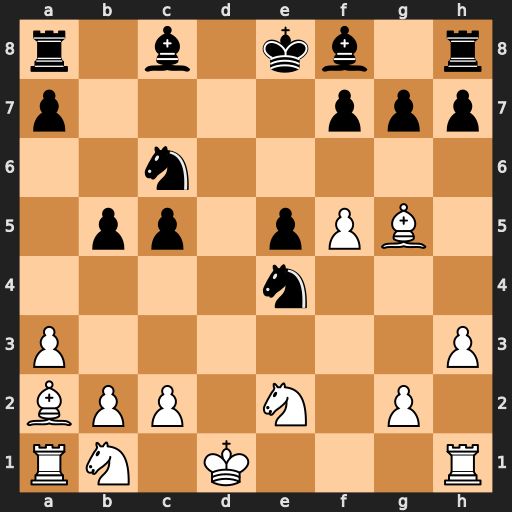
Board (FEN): r1b1kb1r/p4ppp/2n5/1pp1pPB1/4n3/P6P/BPP1N1P1/RN1K3R
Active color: w
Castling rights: kq
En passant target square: -
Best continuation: Bd5 Bb7 Bxe4